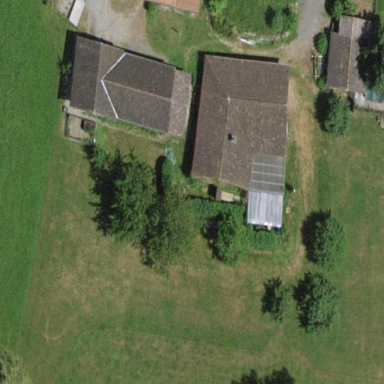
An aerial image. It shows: Shed building.